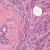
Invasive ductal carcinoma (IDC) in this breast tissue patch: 1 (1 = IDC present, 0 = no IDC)